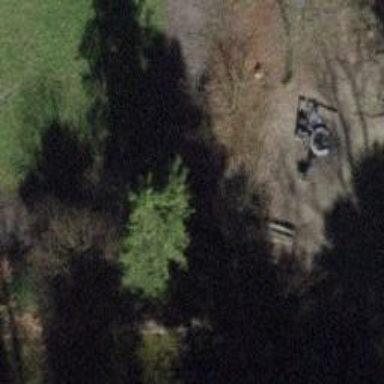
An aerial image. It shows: Picnic site equipped with barbecue grill.